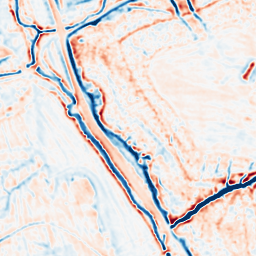
Category: multiscale
Decomposition family: dog_multiscale
Decomposition parameters: sigma_ratio: 1.4
n_scales: 3
base_sigma: 1
Upsampling method: sinc_hamming
Upsampling parameters: scale: 2
kernel_size: 4
Upsampling scale: 2